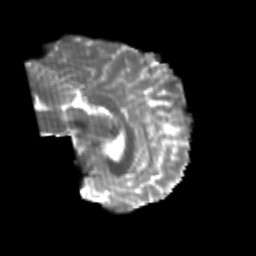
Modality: T2w
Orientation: sagittal
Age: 20
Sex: male
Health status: healthy
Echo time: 0.074 s